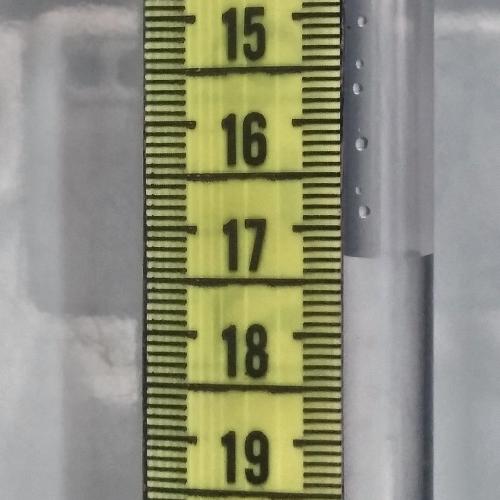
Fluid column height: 17.3 cm